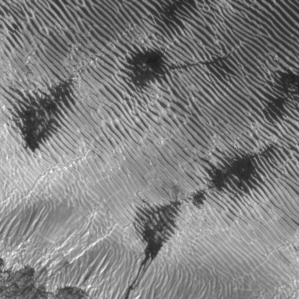
Label: frost